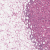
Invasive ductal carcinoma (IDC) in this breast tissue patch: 1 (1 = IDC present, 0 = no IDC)